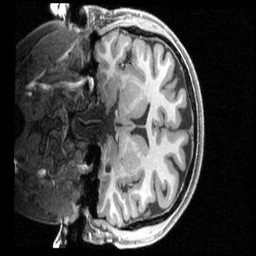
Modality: T1w
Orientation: coronal
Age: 23
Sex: female
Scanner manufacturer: siemens
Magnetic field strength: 3 T
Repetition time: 2.4 s
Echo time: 0.00231 s